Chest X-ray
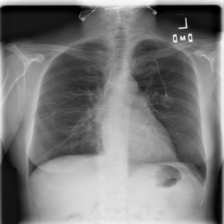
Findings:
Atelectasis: negative
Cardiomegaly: negative
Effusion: negative
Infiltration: negative
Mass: negative
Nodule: negative
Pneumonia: negative
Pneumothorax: negative
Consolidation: negative
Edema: negative
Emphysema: negative
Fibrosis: negative
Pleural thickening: negative
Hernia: negative